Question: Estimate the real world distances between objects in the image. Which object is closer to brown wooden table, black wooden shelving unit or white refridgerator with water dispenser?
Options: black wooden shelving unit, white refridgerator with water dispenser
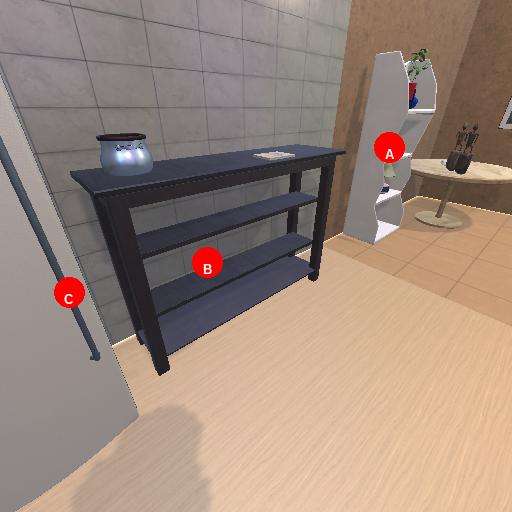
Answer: black wooden shelving unit